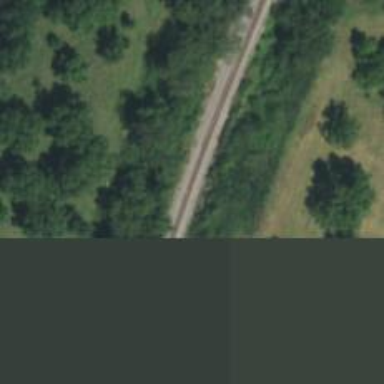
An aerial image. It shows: Railway track.